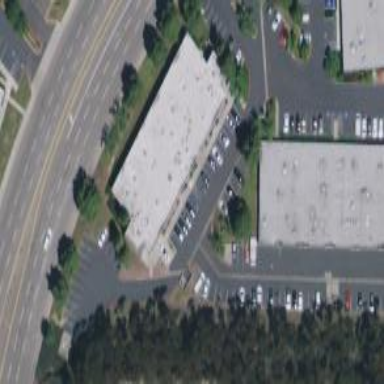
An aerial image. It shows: Industrial building.